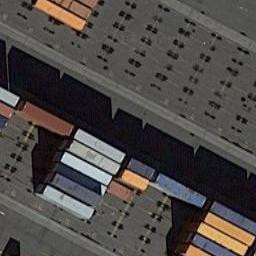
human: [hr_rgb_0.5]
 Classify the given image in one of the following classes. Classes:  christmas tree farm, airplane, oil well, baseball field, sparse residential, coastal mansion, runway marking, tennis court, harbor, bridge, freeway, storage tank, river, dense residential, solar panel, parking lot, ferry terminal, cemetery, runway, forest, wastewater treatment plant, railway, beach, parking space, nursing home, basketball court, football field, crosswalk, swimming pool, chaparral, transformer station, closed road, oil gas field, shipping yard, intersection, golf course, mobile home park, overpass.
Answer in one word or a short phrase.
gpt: shipping yard